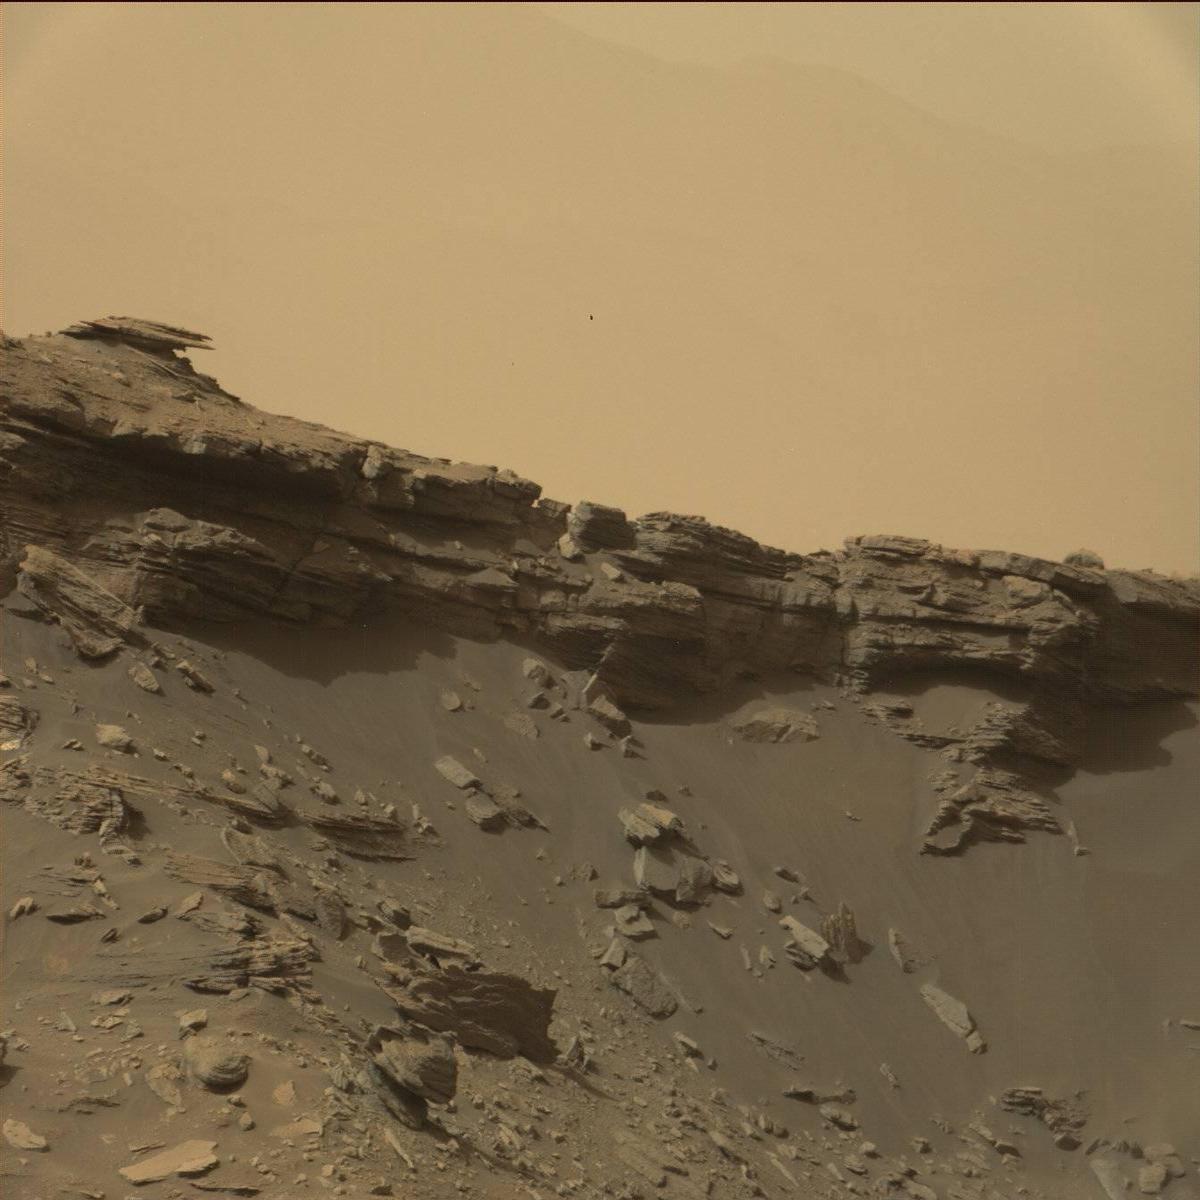
Terrain classes present: Bedrock, Sand / Soil, Sky